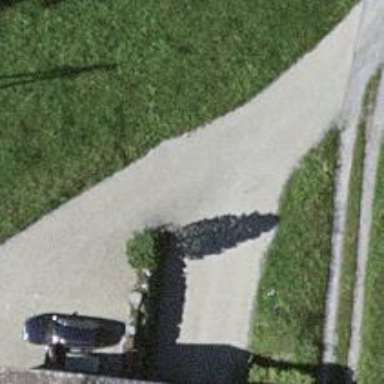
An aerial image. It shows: Driveway with service road made of grade2 tracktype.